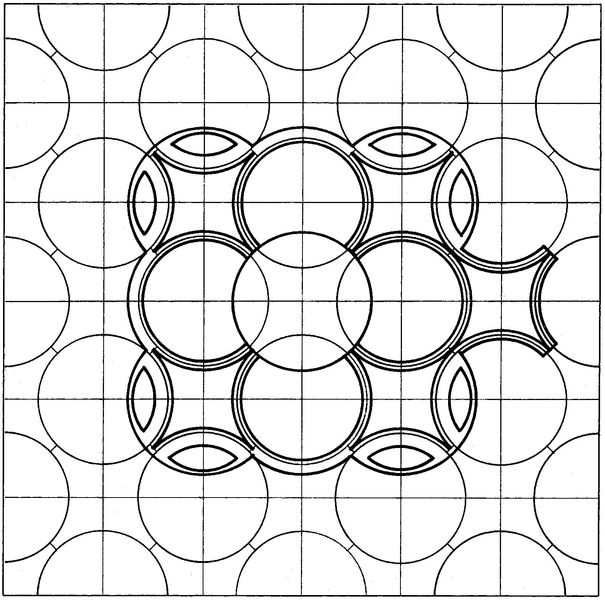
Titel: Entwurf für San Filippo Neri in Casale
Künstler: Guarino Guarini
Schlagwörter: fenster, skizze, zeichen, zeichnung, karo, muster, augen, kreis, studie, modern, vier, rechteck, kreise, kacheln, entwurf, kunst, quadrate, rauten, pan, plan, mandala, vorlage, geometrie, viereck, verbindungen, kriese, überlappen, linsen, vervindungen